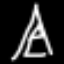
Label: The Eiffel Tower